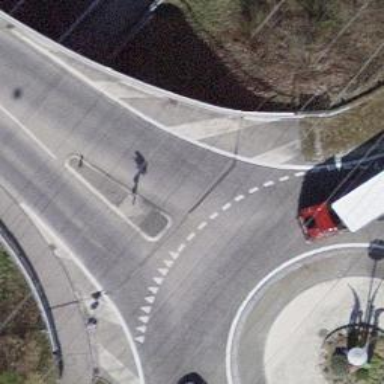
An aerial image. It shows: Primary highway bridge with asphalt surface. It includes designated lane for cyclists.